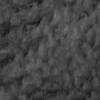
Label: not_dusty